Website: bh-photo
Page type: customer-info-address
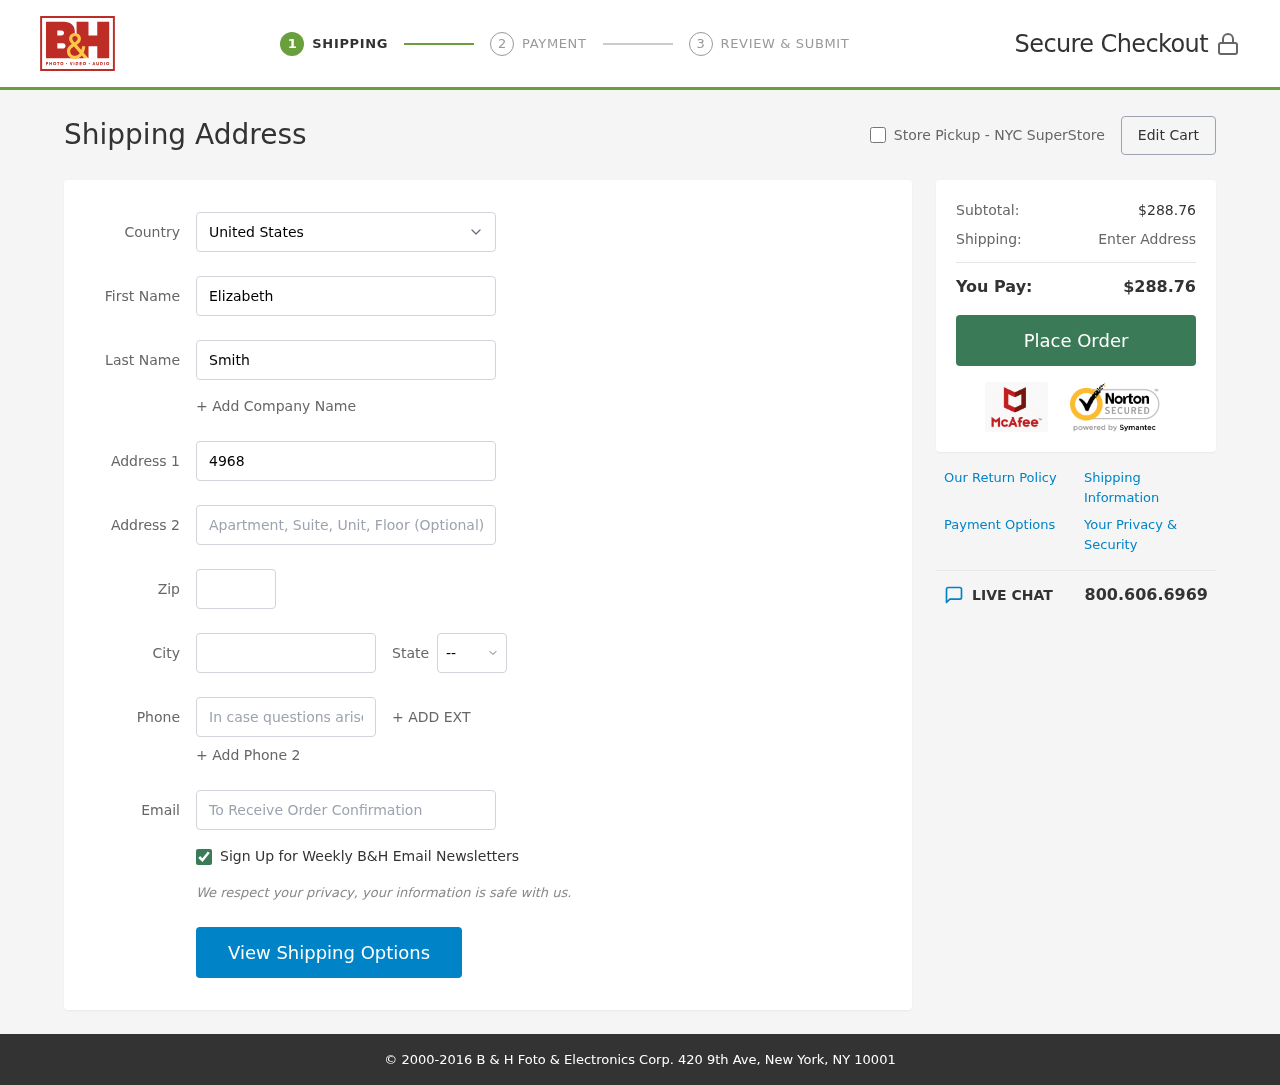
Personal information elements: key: PII_CITY
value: South Jeffrey
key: PII_COUNTRY
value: United States
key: PII_EMAIL
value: esmith@yahoo.com
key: PII_FIRSTNAME
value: Elizabeth
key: PII_LASTNAME
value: Smith
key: PII_PHONE
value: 7757586650
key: PII_POSTCODE
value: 27919
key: PII_STATE_ABBR
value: OK
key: PII_STREET
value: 4968 Ryan Throughway
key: PII_STREET2
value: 532 Zachary Burgs Suite 635
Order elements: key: ORDER_SUBTOTAL
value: $288.76
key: ORDER_TOTAL
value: $288.76